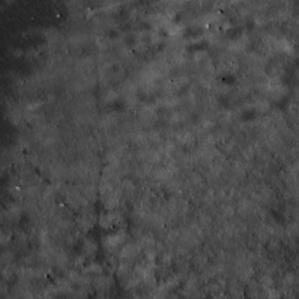
Label: non_frost